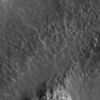
Label: not_dusty